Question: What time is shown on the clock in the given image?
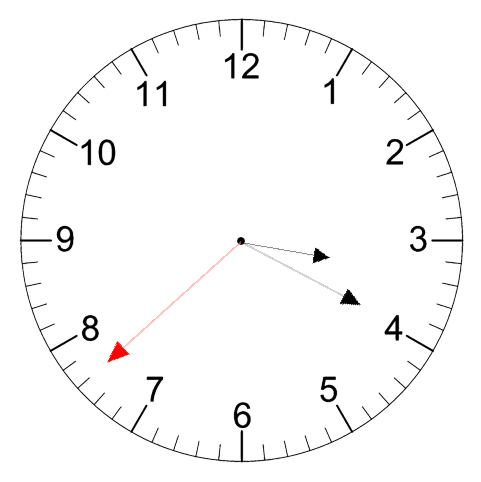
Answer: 03:19:38